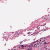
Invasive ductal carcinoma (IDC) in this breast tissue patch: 0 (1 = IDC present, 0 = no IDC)